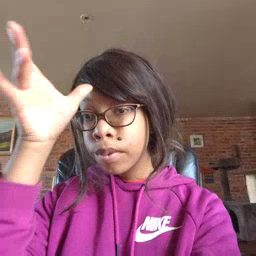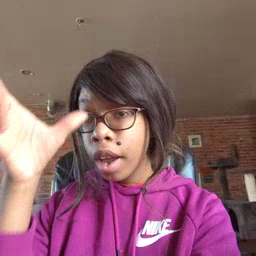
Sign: man